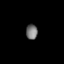
Tissue: lung
Cell type: Epithelial cells
Senescence score: 0.5809
Nuclear area (px): 170
Mean DAPI intensity: 117.129